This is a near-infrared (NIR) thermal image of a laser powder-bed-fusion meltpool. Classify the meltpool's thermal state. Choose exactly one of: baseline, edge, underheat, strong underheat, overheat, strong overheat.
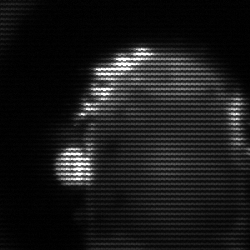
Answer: baseline